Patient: sex M, age 26
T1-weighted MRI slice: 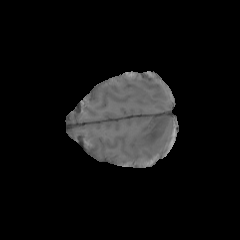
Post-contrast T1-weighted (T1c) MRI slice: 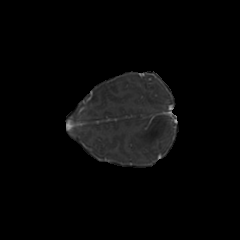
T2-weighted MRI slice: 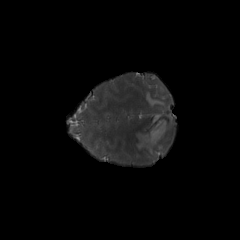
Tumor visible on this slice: yes
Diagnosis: Astrocytoma, IDH-mutant
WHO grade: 4